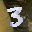
Label: 3